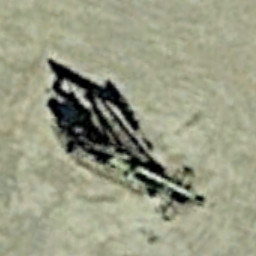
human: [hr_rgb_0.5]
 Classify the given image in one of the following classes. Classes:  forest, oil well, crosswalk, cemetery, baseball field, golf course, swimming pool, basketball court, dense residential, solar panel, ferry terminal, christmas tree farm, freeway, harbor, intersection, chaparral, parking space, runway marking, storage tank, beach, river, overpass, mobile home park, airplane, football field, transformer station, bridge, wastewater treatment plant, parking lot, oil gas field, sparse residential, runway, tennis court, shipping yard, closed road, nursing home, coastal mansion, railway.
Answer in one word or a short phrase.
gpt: oil well